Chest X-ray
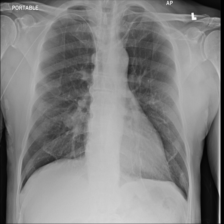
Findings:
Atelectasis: negative
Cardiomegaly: negative
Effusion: negative
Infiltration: negative
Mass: positive
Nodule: negative
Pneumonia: negative
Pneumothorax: negative
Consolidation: negative
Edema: negative
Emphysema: negative
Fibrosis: negative
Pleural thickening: negative
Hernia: negative